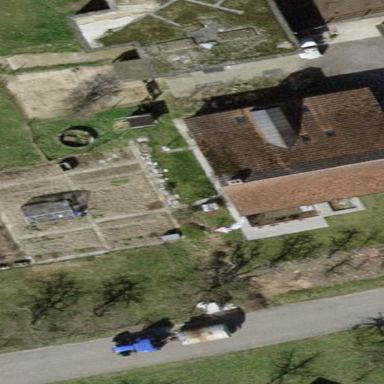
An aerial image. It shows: Saltbox-shaped farm building.